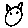
Label: cat